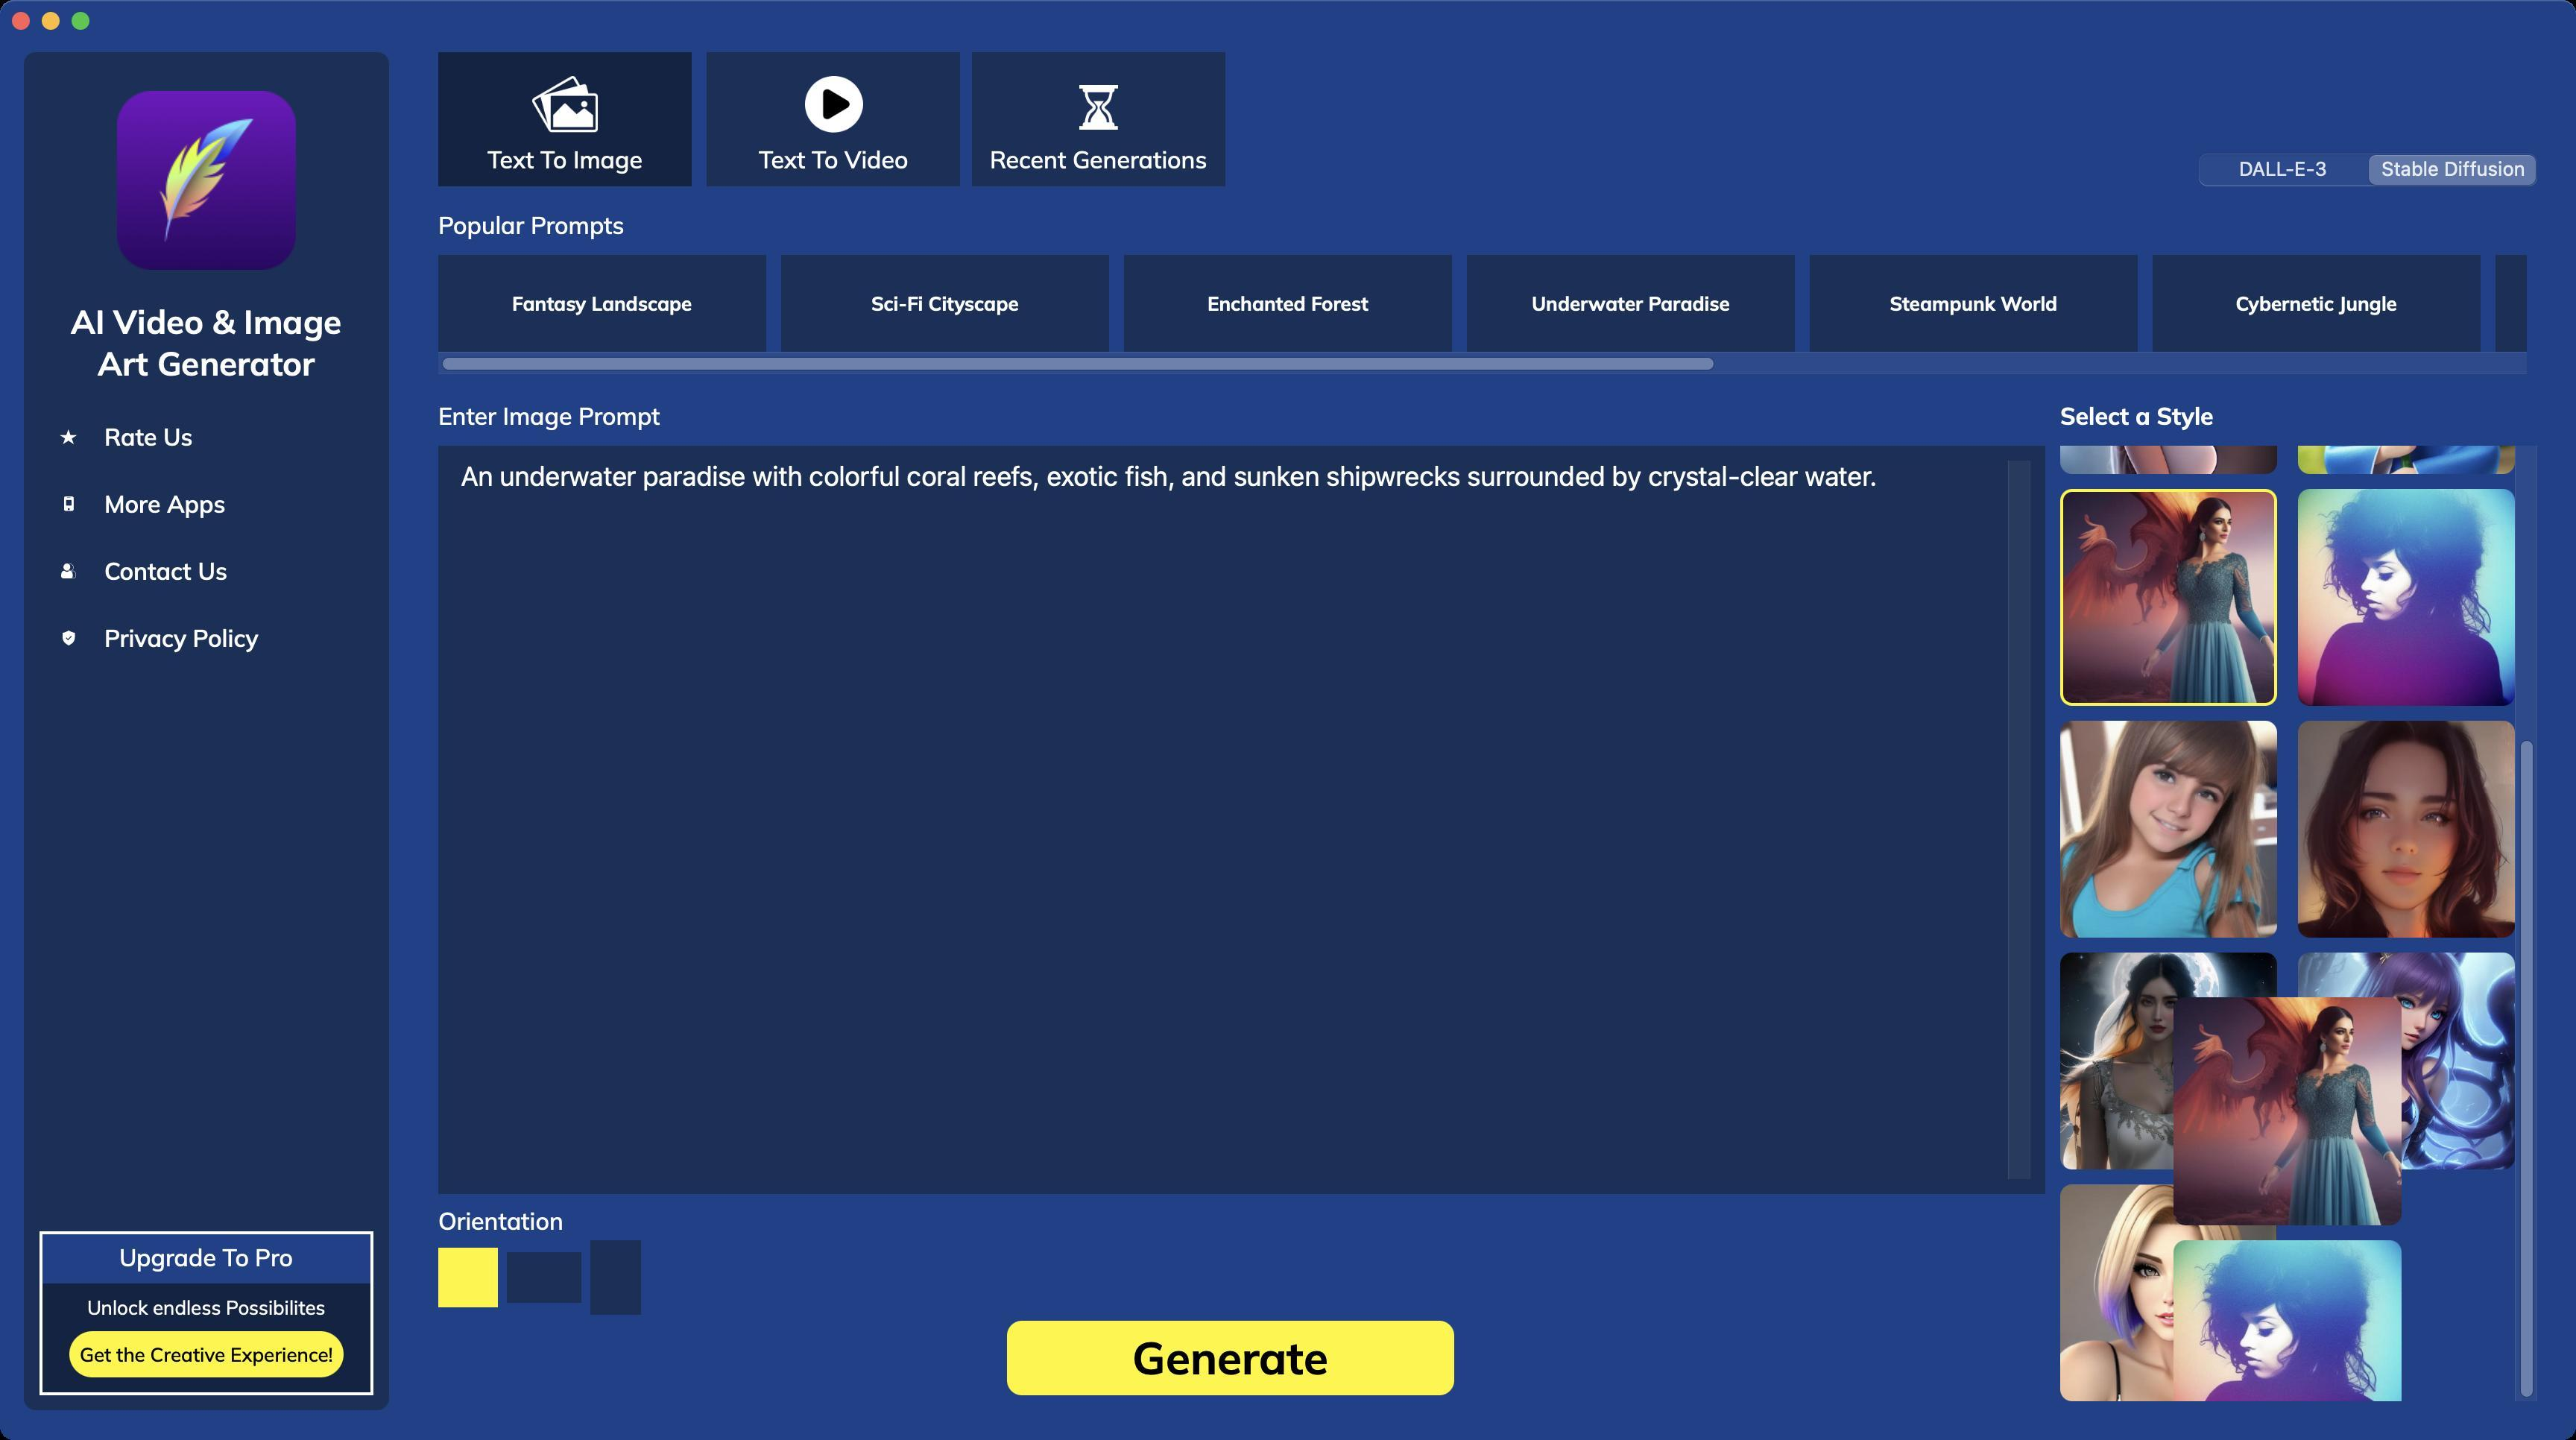
Accessibility tree:
{"name": "", "role": "AXWindow", "description": null, "role_description": "standard window", "value": null, "position": "0.00;45.00", "size": "1728;966", "children": [{"name": null, "role": "AXImage", "description": "icon", "role_description": "image", "value": null, "position": "78.50;61.00", "size": "120;120", "children": []}, {"name": null, "role": "AXStaticText", "description": null, "role_description": "text", "value": "AI Video & Image\nArt Generator", "position": "43.50;202.00", "size": "190;56", "children": []}, {"name": null, "role": "AXStaticText", "description": null, "role_description": "text", "value": "Upgrade To Pro", "position": "78.00;833.50", "size": "121;20", "children": []}, {"name": null, "role": "AXStaticText", "description": null, "role_description": "text", "value": "Unlock endless Possibilites", "position": "56.50;869.00", "size": "164;16", "children": []}, {"name": "Get_the_Creative_Experience!", "role": "AXButton", "description": null, "role_description": "button", "value": null, "position": "46.50;893.00", "size": "184;31", "children": []}, {"name": null, "role": "AXScrollArea", "description": null, "role_description": "scroll area", "value": null, "position": "26.00;278.00", "size": "225;540", "children": [{"name": null, "role": "AXList", "description": null, "role_description": "collection", "value": null, "position": "26.00;278.00", "size": "225;540", "children": [{"name": null, "role": "AXList", "description": null, "role_description": "section", "value": null, "position": "26.00;278.00", "size": "225;165", "children": [{"name": null, "role": "AXGroup", "description": null, "role_description": "group", "value": null, "position": "26.00;278.00", "size": "225;30", "children": [{"name": null, "role": "AXImage", "description": "rateUS", "role_description": "image", "value": null, "position": "36.00;288.00", "size": "20;10", "children": []}, {"name": null, "role": "AXStaticText", "description": null, "role_description": "text", "value": "Rate Us", "position": "68.00;283.00", "size": "175;20", "children": []}]}, {"name": null, "role": "AXGroup", "description": null, "role_description": "group", "value": null, "position": "26.00;323.00", "size": "225;30", "children": [{"name": null, "role": "AXImage", "description": "moreApps", "role_description": "image", "value": null, "position": "36.00;333.00", "size": "20;10", "children": []}, {"name": null, "role": "AXStaticText", "description": null, "role_description": "text", "value": "More Apps", "position": "68.00;328.00", "size": "175;20", "children": []}]}, {"name": null, "role": "AXGroup", "description": null, "role_description": "group", "value": null, "position": "26.00;368.00", "size": "225;30", "children": [{"name": null, "role": "AXImage", "description": "ContactUS", "role_description": "image", "value": null, "position": "36.00;378.00", "size": "20;10", "children": []}, {"name": null, "role": "AXStaticText", "description": null, "role_description": "text", "value": "Contact Us", "position": "68.00;373.00", "size": "175;20", "children": []}]}, {"name": null, "role": "AXGroup", "description": null, "role_description": "group", "value": null, "position": "26.00;413.00", "size": "225;30", "children": [{"name": null, "role": "AXImage", "description": "privacy", "role_description": "image", "value": null, "position": "36.00;423.00", "size": "20;10", "children": []}, {"name": null, "role": "AXStaticText", "description": null, "role_description": "text", "value": "Privacy Policy", "position": "68.00;418.00", "size": "175;20", "children": []}]}]}]}]}, {"name": null, "role": "AXStaticText", "description": null, "role_description": "text", "value": "Text To Image", "position": "325.00;97.00", "size": "108;20", "children": []}, {"name": null, "role": "AXImage", "description": "ImageBtn", "role_description": "image", "value": null, "position": "352.00;51.00", "size": "54;38", "children": []}, {"name": null, "role": "AXStaticText", "description": null, "role_description": "text", "value": "Text To Video", "position": "507.00;97.00", "size": "104;20", "children": []}, {"name": null, "role": "AXImage", "description": "PlayBtn", "role_description": "image", "value": null, "position": "532.00;51.00", "size": "54;38", "children": []}, {"name": null, "role": "AXStaticText", "description": null, "role_description": "text", "value": "Popular Prompts", "position": "292.00;141.00", "size": "129;20", "children": []}, {"name": null, "role": "AXScrollArea", "description": null, "role_description": "scroll area", "value": null, "position": "294.00;171.00", "size": "1401;80", "children": [{"name": null, "role": "AXList", "description": null, "role_description": "collection", "value": null, "position": "294.00;171.00", "size": "2290;65", "children": [{"name": null, "role": "AXList", "description": null, "role_description": "section", "value": null, "position": "294.00;163.50", "size": "2290;80", "children": [{"name": null, "role": "AXGroup", "description": null, "role_description": "group", "value": null, "position": "294.00;163.50", "size": "220;80", "children": [{"name": null, "role": "AXStaticText", "description": null, "role_description": "text", "value": "Fantasy Landscape", "position": "302.00;195.50", "size": "204;16", "children": []}]}, {"name": null, "role": "AXGroup", "description": null, "role_description": "group", "value": null, "position": "524.00;163.50", "size": "220;80", "children": [{"name": null, "role": "AXStaticText", "description": null, "role_description": "text", "value": "Sci-Fi Cityscape", "position": "532.00;195.50", "size": "204;16", "children": []}]}, {"name": null, "role": "AXGroup", "description": null, "role_description": "group", "value": null, "position": "754.00;163.50", "size": "220;80", "children": [{"name": null, "role": "AXStaticText", "description": null, "role_description": "text", "value": "Enchanted Forest", "position": "762.00;195.50", "size": "204;16", "children": []}]}, {"name": null, "role": "AXGroup", "description": null, "role_description": "group", "value": null, "position": "984.00;163.50", "size": "220;80", "children": [{"name": null, "role": "AXStaticText", "description": null, "role_description": "text", "value": "Underwater Paradise", "position": "992.00;195.50", "size": "204;16", "children": []}]}, {"name": null, "role": "AXGroup", "description": null, "role_description": "group", "value": null, "position": "1214.00;163.50", "size": "220;80", "children": [{"name": null, "role": "AXStaticText", "description": null, "role_description": "text", "value": "Steampunk World", "position": "1222.00;195.50", "size": "204;16", "children": []}]}, {"name": null, "role": "AXGroup", "description": null, "role_description": "group", "value": null, "position": "1444.00;163.50", "size": "220;80", "children": [{"name": null, "role": "AXStaticText", "description": null, "role_description": "text", "value": "Cybernetic Jungle", "position": "1452.00;195.50", "size": "204;16", "children": []}]}, {"name": null, "role": "AXGroup", "description": null, "role_description": "group", "value": null, "position": "1674.00;163.50", "size": "220;80", "children": [{"name": null, "role": "AXStaticText", "description": null, "role_description": "text", "value": "Post-Apocalyptic Wasteland", "position": "1682.00;195.50", "size": "204;16", "children": []}]}, {"name": null, "role": "AXGroup", "description": null, "role_description": "group", "value": null, "position": "1904.00;163.50", "size": "220;80", "children": [{"name": null, "role": "No role", "description": "", "role_description": "", "value": null, "position": "", "size": "", "children": []}]}, {"name": null, "role": "AXGroup", "description": null, "role_description": "group", "value": null, "position": "2134.00;163.50", "size": "220;80", "children": [{"name": null, "role": "No role", "description": "", "role_description": "", "value": null, "position": "", "size": "", "children": []}]}, {"name": null, "role": "AXGroup", "description": null, "role_description": "group", "value": null, "position": "2364.00;163.50", "size": "220;80", "children": [{"name": null, "role": "No role", "description": "", "role_description": "", "value": null, "position": "", "size": "", "children": []}]}]}]}, {"name": null, "role": "AXScrollBar", "description": null, "role_description": "scroll bar", "value": 0.0, "position": "294.00;236.00", "size": "1401;15", "children": [{"name": null, "role": "AXValueIndicator", "description": null, "role_description": "value indicator", "value": 0.0, "position": "296.00;236.00", "size": "854;15", "children": []}, {"name": null, "role": "AXButton", "description": null, "role_description": "increment arrow button", "value": null, "position": "294.00;236.00", "size": "0;0", "children": []}, {"name": null, "role": "AXButton", "description": null, "role_description": "decrement arrow button", "value": null, "position": "294.00;236.00", "size": "0;0", "children": []}, {"name": null, "role": "AXButton", "description": null, "role_description": "increment page button", "value": null, "position": "1151.00;236.00", "size": "544;15", "children": []}, {"name": null, "role": "AXButton", "description": null, "role_description": "decrement page button", "value": null, "position": "294.00;236.00", "size": "2;15", "children": []}]}]}, {"name": null, "role": "AXStaticText", "description": null, "role_description": "text", "value": "Enter Image Prompt", "position": "292.00;269.00", "size": "153;20", "children": []}, {"name": null, "role": "AXScrollArea", "description": null, "role_description": "scroll area", "value": null, "position": "304.00;309.00", "size": "1058;482", "children": [{"name": null, "role": "AXTextArea", "description": null, "role_description": "text entry area", "value": "An underwater paradise with colorful coral reefs, exotic fish, and sunken shipwrecks surrounded by crystal-clear water.", "position": "304.00;309.00", "size": "1043;482", "children": []}, {"name": null, "role": "AXScrollBar", "description": null, "role_description": "scroll bar", "value": 0.0, "position": "1347.00;309.00", "size": "15;482", "children": []}]}, {"name": null, "role": "AXStaticText", "description": null, "role_description": "text", "value": "Orientation", "position": "292.00;809.00", "size": "88;20", "children": []}, {"name": "Generate", "role": "AXButton", "description": null, "role_description": "button", "value": null, "position": "675.50;886.00", "size": "300;50", "children": []}, {"name": null, "role": "AXScrollArea", "description": null, "role_description": "scroll area", "value": null, "position": "1382.00;299.00", "size": "320;641", "children": [{"name": null, "role": "AXList", "description": null, "role_description": "collection", "value": null, "position": "1382.00;17.00", "size": "305;923", "children": [{"name": null, "role": "AXList", "description": null, "role_description": "section", "value": null, "position": "1382.00;17.00", "size": "146;923", "children": [{"name": null, "role": "AXGroup", "description": null, "role_description": "group", "value": null, "position": "1382.00;17.00", "size": "146;146", "children": [{"name": null, "role": "AXImage", "description": "midjourney", "role_description": "image", "value": null, "position": "1382.00;17.00", "size": "146;146", "children": []}]}, {"name": null, "role": "AXGroup", "description": null, "role_description": "group", "value": null, "position": "1541.50;17.00", "size": "146;146", "children": [{"name": null, "role": "AXImage", "description": "dream shaper 8797", "role_description": "image", "value": null, "position": "1541.50;17.00", "size": "146;146", "children": []}]}, {"name": null, "role": "AXGroup", "description": null, "role_description": "group", "value": null, "position": "1382.00;172.50", "size": "146;146", "children": [{"name": null, "role": "AXImage", "description": "babes", "role_description": "image", "value": null, "position": "1382.00;172.50", "size": "146;146", "children": []}]}, {"name": null, "role": "AXGroup", "description": null, "role_description": "group", "value": null, "position": "1541.50;172.50", "size": "146;146", "children": [{"name": null, "role": "AXImage", "description": "deliberateappfactory", "role_description": "image", "value": null, "position": "1541.50;172.50", "size": "146;146", "children": []}]}, {"name": null, "role": "AXGroup", "description": null, "role_description": "group", "value": null, "position": "1382.00;328.00", "size": "146;146", "children": [{"name": null, "role": "AXImage", "description": "t shirt prin", "role_description": "image", "value": null, "position": "1382.00;328.00", "size": "146;146", "children": []}]}, {"name": null, "role": "AXGroup", "description": null, "role_description": "group", "value": null, "position": "1541.50;328.00", "size": "146;146", "children": [{"name": null, "role": "AXImage", "description": "vector art", "role_description": "image", "value": null, "position": "1541.50;328.00", "size": "146;146", "children": []}]}, {"name": null, "role": "AXGroup", "description": null, "role_description": "group", "value": null, "position": "1382.00;483.50", "size": "146;146", "children": [{"name": null, "role": "AXImage", "description": "protogen infinity of", "role_description": "image", "value": null, "position": "1382.00;483.50", "size": "146;146", "children": []}]}, {"name": null, "role": "AXGroup", "description": null, "role_description": "group", "value": null, "position": "1541.50;483.50", "size": "146;146", "children": [{"name": null, "role": "AXImage", "description": "anything v3", "role_description": "image", "value": null, "position": "1541.50;483.50", "size": "146;146", "children": []}]}, {"name": null, "role": "AXGroup", "description": null, "role_description": "group", "value": null, "position": "1382.00;639.00", "size": "146;146", "children": [{"name": null, "role": "AXImage", "description": "majicmixrealistic", "role_description": "image", "value": null, "position": "1382.00;639.00", "size": "146;146", "children": []}]}, {"name": null, "role": "AXGroup", "description": null, "role_description": "group", "value": null, "position": "1541.50;639.00", "size": "146;146", "children": [{"name": null, "role": "AXImage", "description": "liberty", "role_description": "image", "value": null, "position": "1541.50;639.00", "size": "146;146", "children": []}]}, {"name": null, "role": "AXGroup", "description": null, "role_description": "group", "value": null, "position": "1382.00;794.50", "size": "146;146", "children": [{"name": null, "role": "AXImage", "description": "elldreths vi", "role_description": "image", "value": null, "position": "1382.00;794.50", "size": "146;146", "children": []}]}]}]}, {"name": null, "role": "AXScrollBar", "description": null, "role_description": "scroll bar", "value": 1.0, "position": "1687.00;299.00", "size": "15;641", "children": [{"name": null, "role": "AXValueIndicator", "description": null, "role_description": "value indicator", "value": 1.0, "position": "1687.00;496.00", "size": "15;442", "children": []}, {"name": null, "role": "AXButton", "description": null, "role_description": "increment arrow button", "value": null, "position": "1687.00;299.00", "size": "0;0", "children": []}, {"name": null, "role": "AXButton", "description": null, "role_description": "decrement arrow button", "value": null, "position": "1687.00;299.00", "size": "0;0", "children": []}, {"name": null, "role": "AXButton", "description": null, "role_description": "increment page button", "value": null, "position": "1687.00;938.00", "size": "15;2", "children": []}, {"name": null, "role": "AXButton", "description": null, "role_description": "decrement page button", "value": null, "position": "1687.00;299.00", "size": "15;196", "children": []}]}]}, {"name": null, "role": "AXStaticText", "description": null, "role_description": "text", "value": "Select a Style", "position": "1380.00;269.00", "size": "107;20", "children": []}, {"name": null, "role": "AXStaticText", "description": null, "role_description": "text", "value": "Recent Generations", "position": "662.00;97.00", "size": "150;20", "children": []}, {"name": null, "role": "AXImage", "description": "history", "role_description": "image", "value": null, "position": "722.00;57.00", "size": "30;30", "children": []}, {"name": null, "role": "AXRadioGroup", "description": null, "role_description": "radio group", "value": "{\n    \"name\": null,\n    \"role\": \"AXRadioButton\",\n    \"description\": \"Stable Diffusion\",\n    \"role_description\": \"radio button\",\n    \"value\": 1,\n    \"position\": \"1589.00;102.00\",\n    \"size\": \"115;24\",\n    \"children\": []\n}", "position": "1473.00;102.00", "size": "231;24", "children": [{"name": null, "role": "AXRadioButton", "description": "DALL-E-3", "role_description": "radio button", "value": 0, "position": "1473.00;102.00", "size": "116;24", "children": []}, {"name": null, "role": "AXRadioButton", "description": "Stable Diffusion", "role_description": "radio button", "value": 1, "position": "1589.00;102.00", "size": "115;24", "children": []}]}, {"name": null, "role": "AXButton", "description": null, "role_description": "close button", "value": null, "position": "7.00;6.00", "size": "14;16", "children": []}, {"name": null, "role": "AXButton", "description": null, "role_description": "full screen button", "value": null, "position": "47.00;6.00", "size": "14;16", "children": [{"name": null, "role": "AXGroup", "description": null, "role_description": "group", "value": null, "position": "47.00;6.00", "size": "14;16", "children": [{"name": null, "role": "AXGroup", "description": null, "role_description": "group", "value": null, "position": "47.00;6.00", "size": "14;16", "children": []}]}]}, {"name": null, "role": "AXButton", "description": null, "role_description": "minimize button", "value": null, "position": "27.00;6.00", "size": "14;16", "children": []}, {"name": null, "role": "AXStaticText", "description": null, "role_description": "text", "value": "", "position": "859.00;5.00", "size": "10;16", "children": []}]}